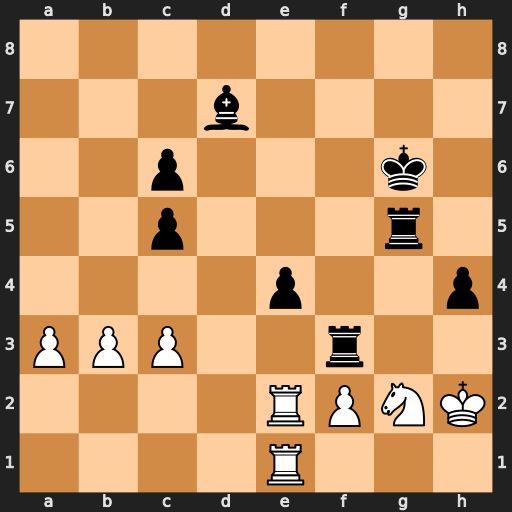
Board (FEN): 8/3b4/2p3k1/2p3r1/4p2p/PPP2r2/4RPNK/4R3
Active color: w
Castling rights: -
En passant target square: -
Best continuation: Nxh4+ Kf6 Nxf3